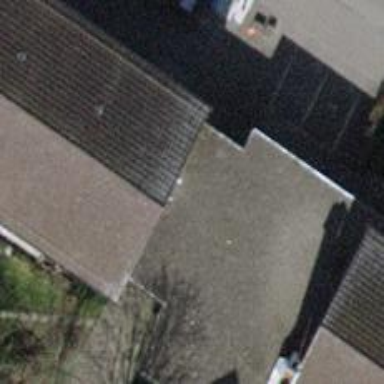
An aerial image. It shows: Flat roof building.